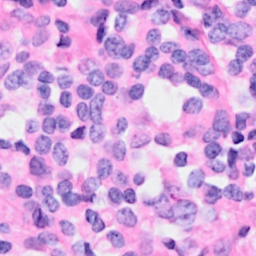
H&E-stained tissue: Breast